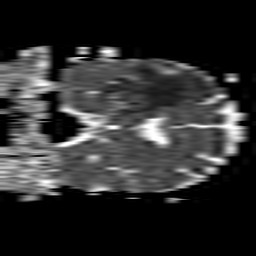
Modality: ADC
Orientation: coronal
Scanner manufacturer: philips
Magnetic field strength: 1.5 T
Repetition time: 3.395 s
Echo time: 0.06922 s